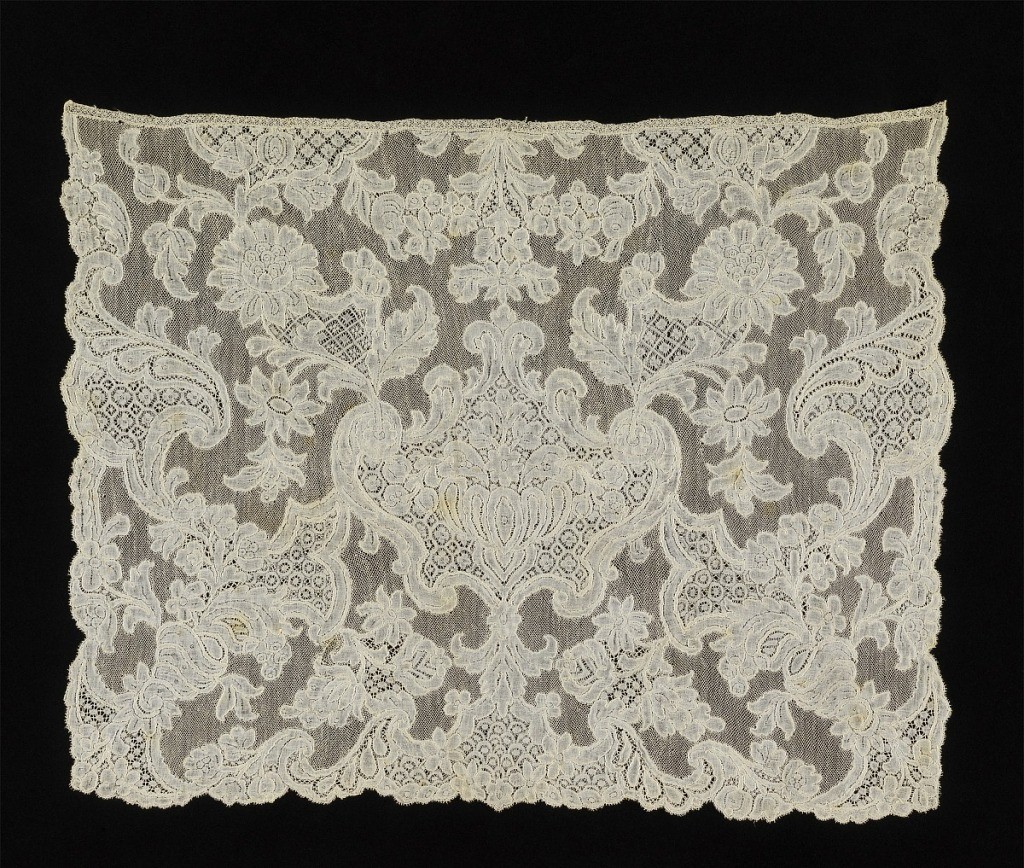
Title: Cravat end
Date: mid-18th century
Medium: linen Technique: bobbin lace, Mechlin ground
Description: Cravat end of Mechlin with a central cartouche filled by a bowl of flowers and surrounded by floral and foliated branches interspersed by volutes, terminating in scrolls.